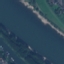
Land use / land cover class: River